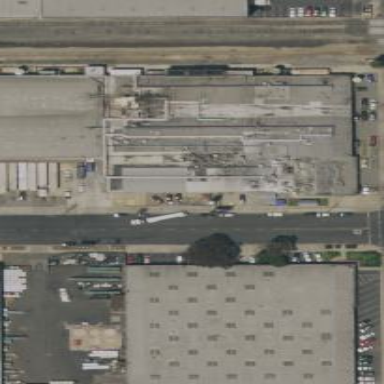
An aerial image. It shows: Factory building.